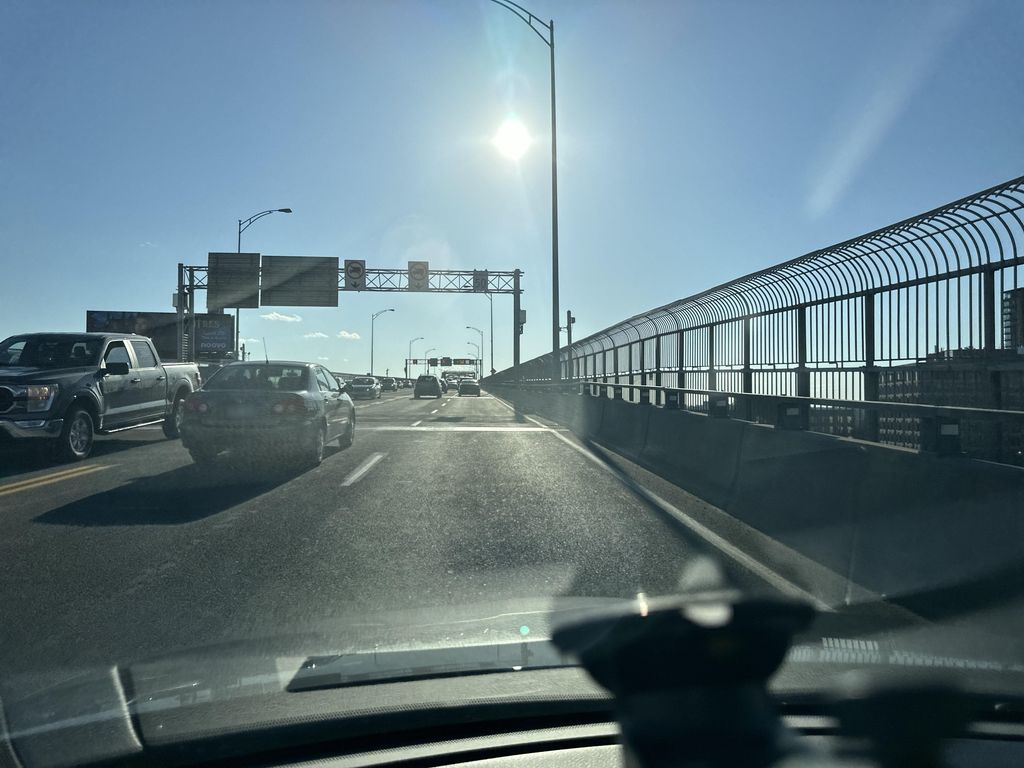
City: montreal